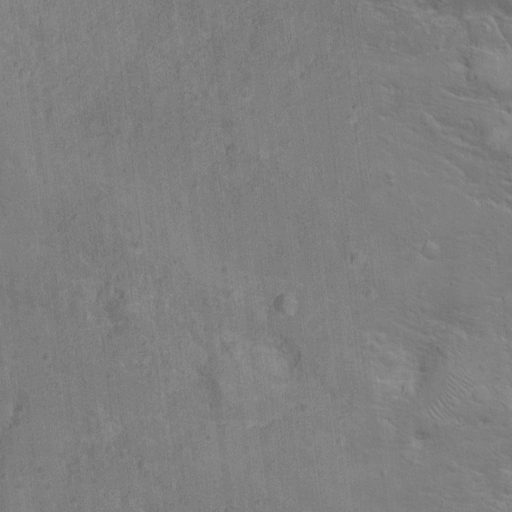
Classes present: Background